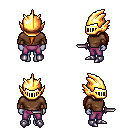
a pixel art fantasy rpg character, female body template, dark elf, purple skin, brown long-sleeve shirt, magenta pants, dark blonde ponytail hairstyle, gold helm, leather bracers, metal boots, dagger, four views (front, back, left, right), 2x2 character sprite sheet, small pixel art, hard edges, no anti-aliasing